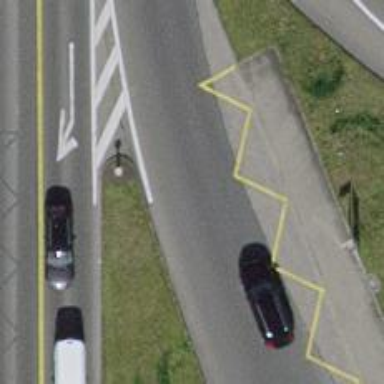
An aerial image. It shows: Bus stop with stop position for public transport.